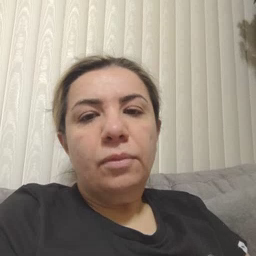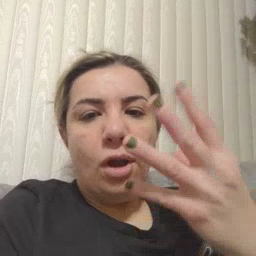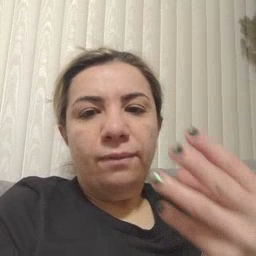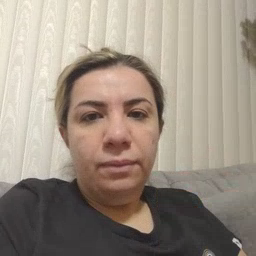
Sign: wet